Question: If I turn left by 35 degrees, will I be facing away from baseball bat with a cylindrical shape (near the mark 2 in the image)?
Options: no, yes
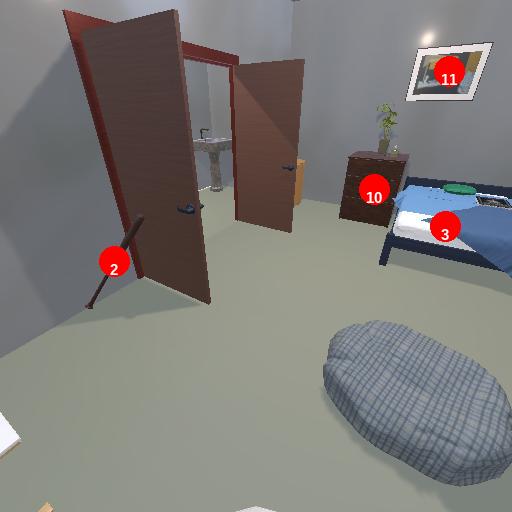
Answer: no